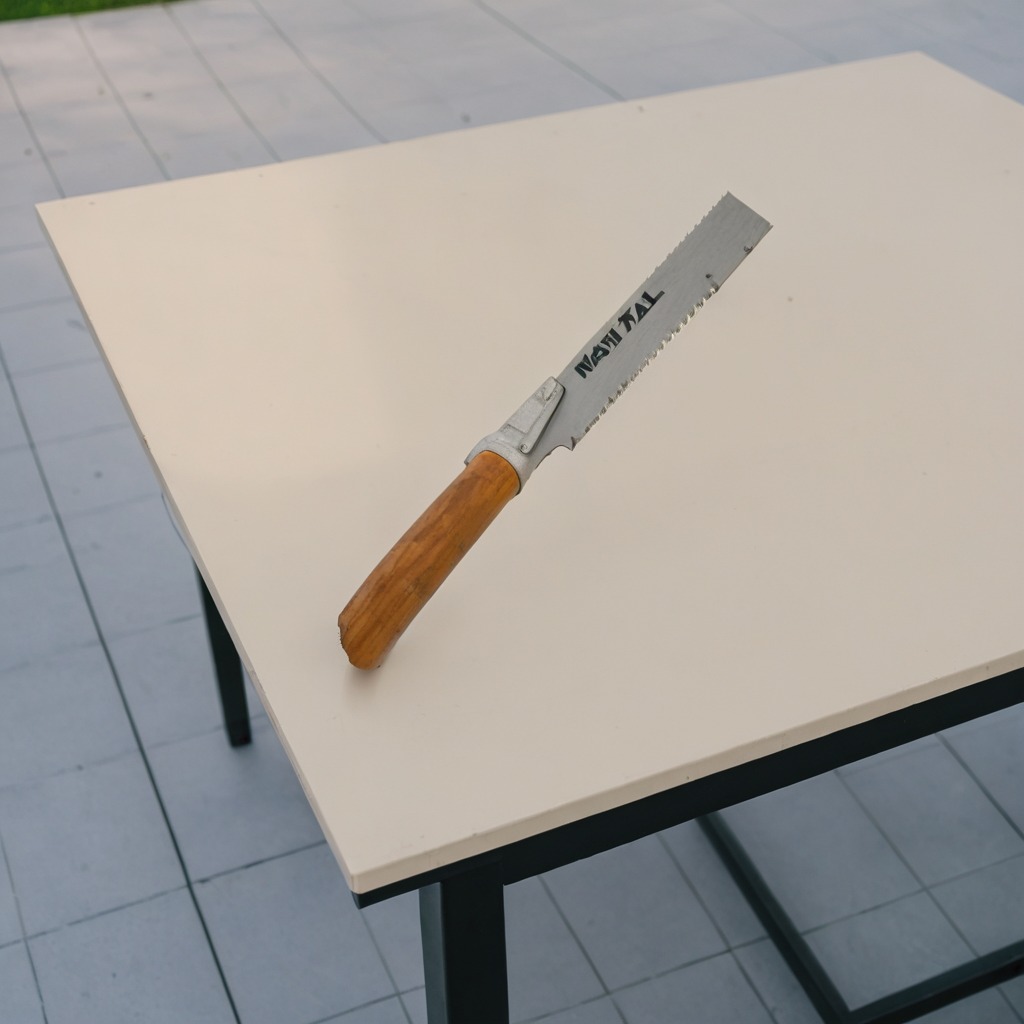
A metal saw lies on a table in a temporary outdoor tool station.